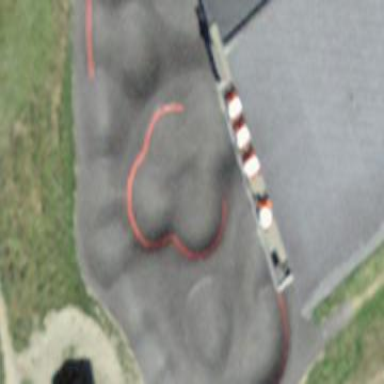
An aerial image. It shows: Pump track for cycling on asphalt surface.